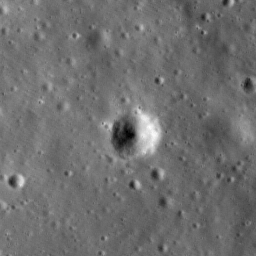
Host type: hard_negative
Lunar coordinates: latitude -18.765, longitude 147.285